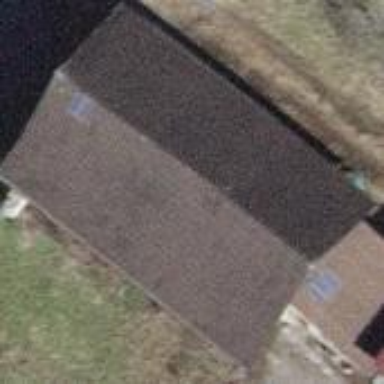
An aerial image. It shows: Simple house.